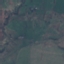
Label: Pasture